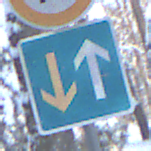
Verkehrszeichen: VorrangVorGegenverkehr
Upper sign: Geschwindigkeit10
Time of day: MorningAfternoon
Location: Outdoor (Nature)
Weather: Clear
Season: Winter
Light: Natural